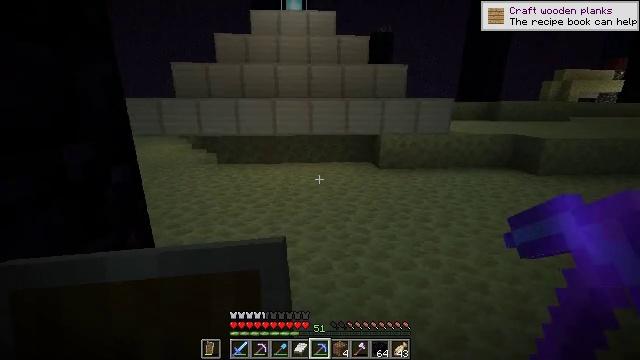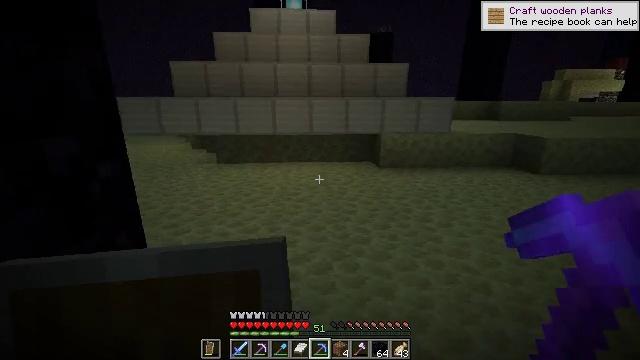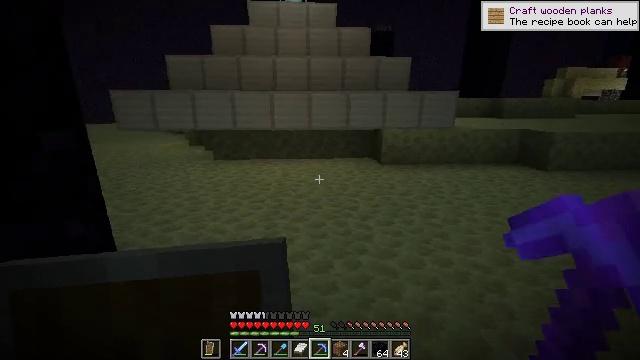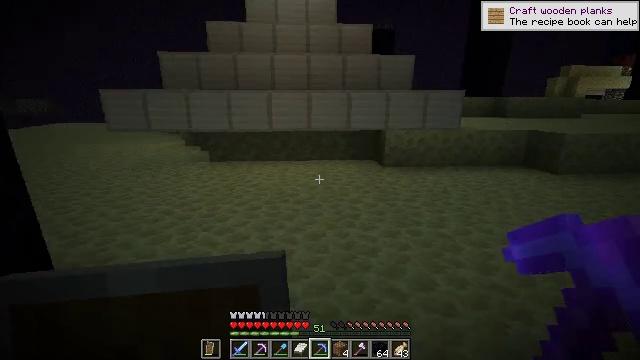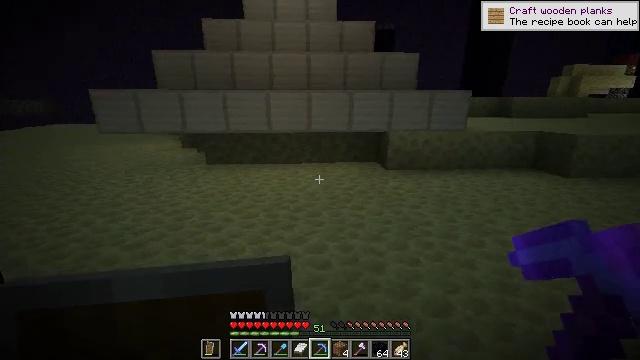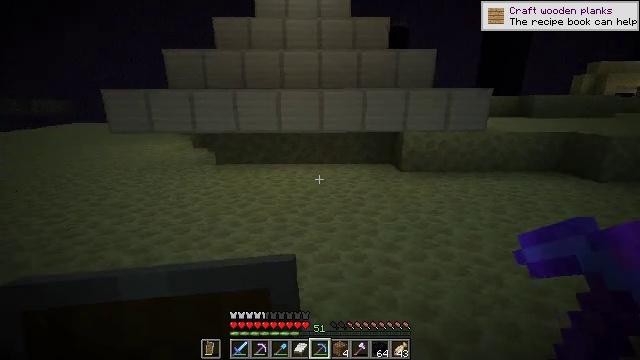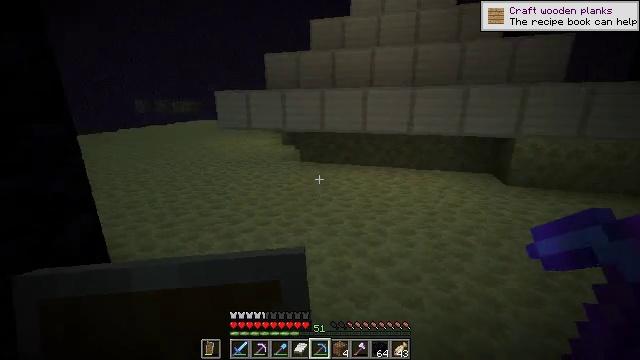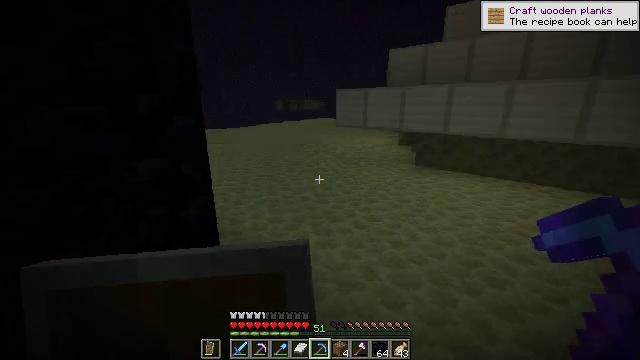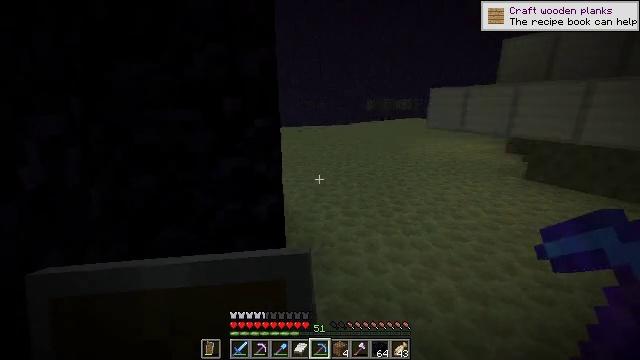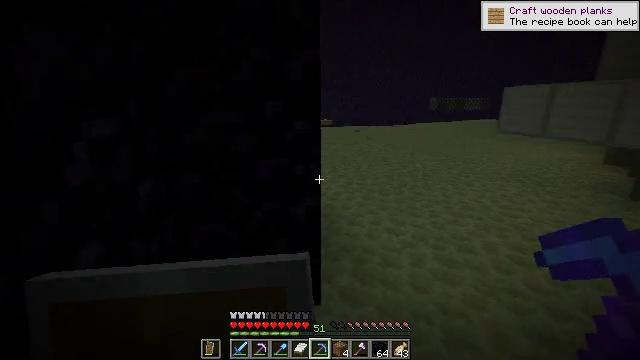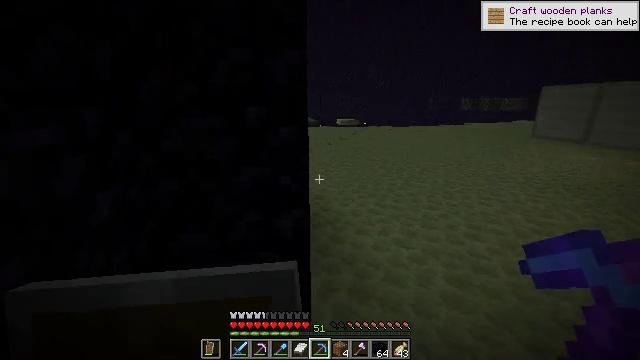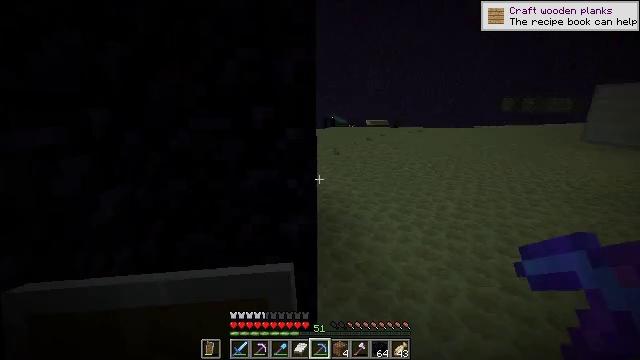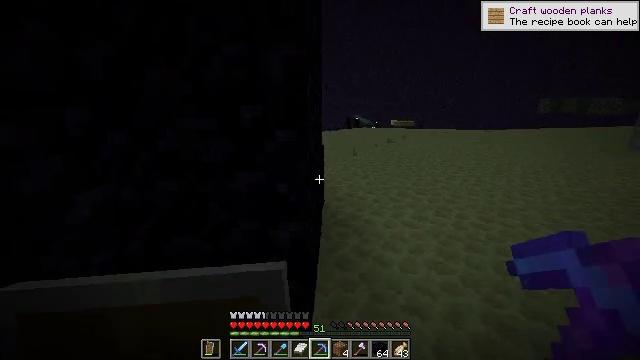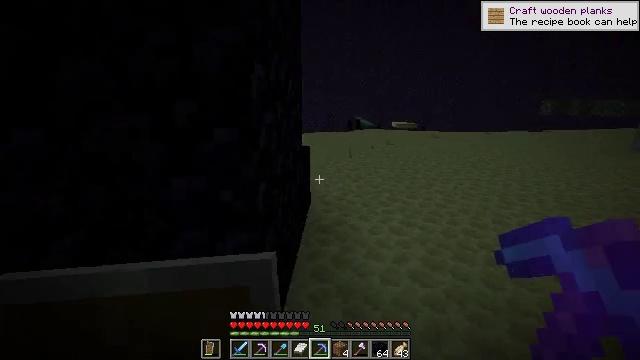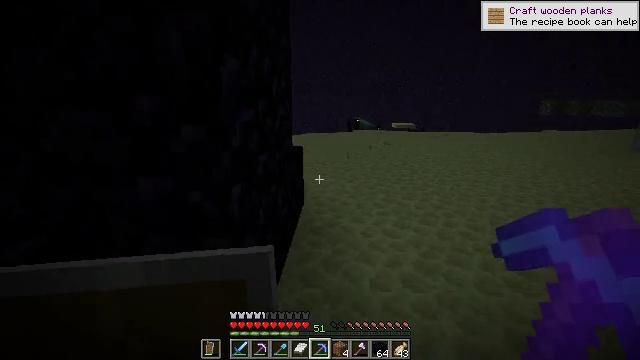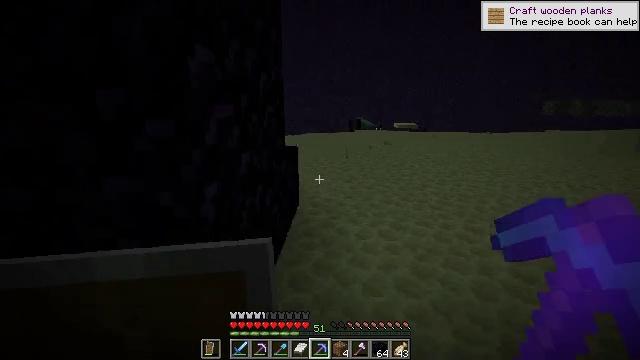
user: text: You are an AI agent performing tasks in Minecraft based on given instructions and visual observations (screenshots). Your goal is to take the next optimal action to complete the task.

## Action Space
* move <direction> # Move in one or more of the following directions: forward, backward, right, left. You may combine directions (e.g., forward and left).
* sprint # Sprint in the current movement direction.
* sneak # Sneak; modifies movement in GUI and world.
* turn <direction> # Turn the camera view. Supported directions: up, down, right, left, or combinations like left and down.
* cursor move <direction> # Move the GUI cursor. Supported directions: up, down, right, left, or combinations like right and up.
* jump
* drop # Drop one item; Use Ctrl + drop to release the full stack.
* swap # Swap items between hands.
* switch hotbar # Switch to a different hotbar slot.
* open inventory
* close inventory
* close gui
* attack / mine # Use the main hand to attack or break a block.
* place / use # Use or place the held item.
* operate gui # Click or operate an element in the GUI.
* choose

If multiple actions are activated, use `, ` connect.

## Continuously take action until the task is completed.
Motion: motion action
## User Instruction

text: Harvest obsidian for portal building.
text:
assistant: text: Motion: move forward
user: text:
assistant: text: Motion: move forward
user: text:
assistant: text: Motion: move forward
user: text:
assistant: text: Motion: move forward
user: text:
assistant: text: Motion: move forward, turn left
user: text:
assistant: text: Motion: move forward, turn left
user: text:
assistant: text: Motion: move forward and move right, turn left
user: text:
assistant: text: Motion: move forward and move right, turn left
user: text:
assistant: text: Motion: move forward and move right, turn left
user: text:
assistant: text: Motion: move forward and move right, turn left
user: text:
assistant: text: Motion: move forward and move right, turn left
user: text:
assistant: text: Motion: move forward and move right, turn left
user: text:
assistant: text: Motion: move forward and move right
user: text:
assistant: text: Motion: move forward and move right
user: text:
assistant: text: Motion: move forward and move right
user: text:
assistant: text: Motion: move forward and move right, turn left
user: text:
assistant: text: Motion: move forward and move right, turn left
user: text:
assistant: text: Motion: move forward and move right, turn left
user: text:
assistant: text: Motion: move forward and move right, turn left
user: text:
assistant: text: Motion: move forward and move right, turn left
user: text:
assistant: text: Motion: move forward and move right, turn left
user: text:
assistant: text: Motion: move forward and move right, turn left
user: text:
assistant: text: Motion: move forward and move right, turn left
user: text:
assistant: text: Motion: move forward and move right, turn left
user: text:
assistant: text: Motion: move forward and move right, turn left
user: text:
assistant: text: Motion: move forward and move right, turn left
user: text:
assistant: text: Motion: move forward and move right, turn left
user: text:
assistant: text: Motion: move forward and move right, turn left
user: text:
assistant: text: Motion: move forward, turn left
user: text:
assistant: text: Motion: move forward, turn left